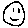
Label: smiley face